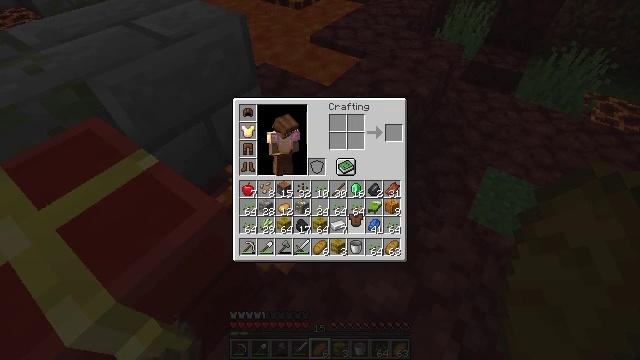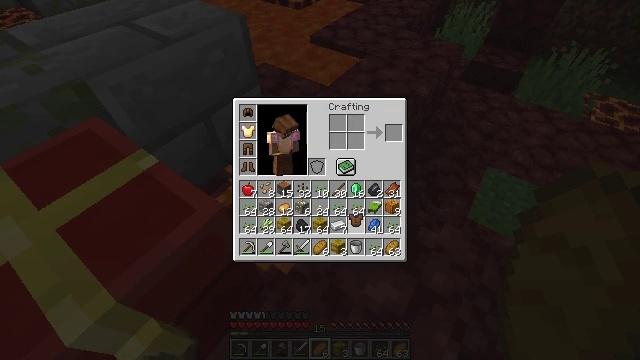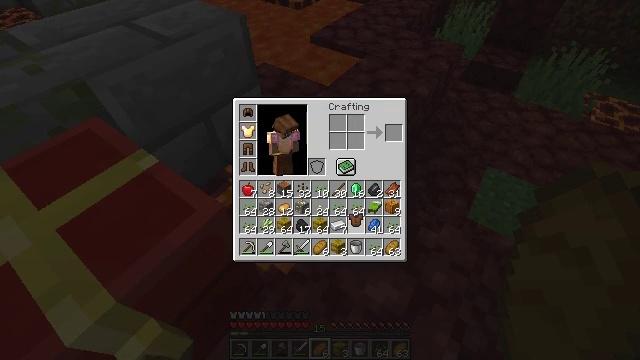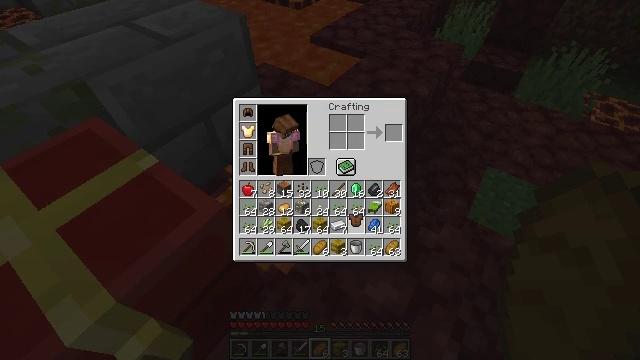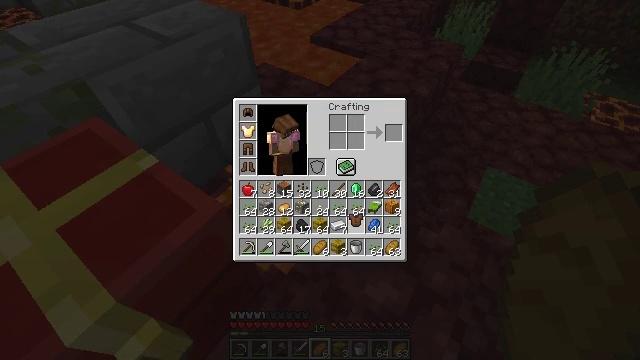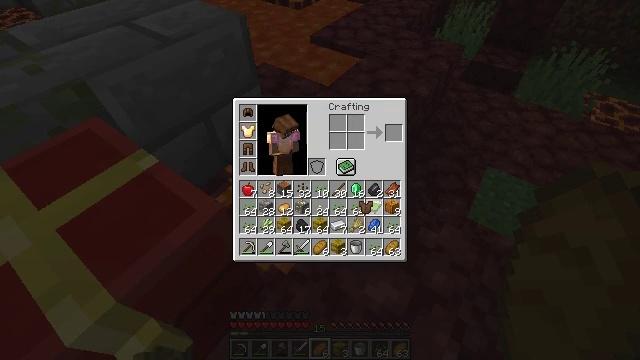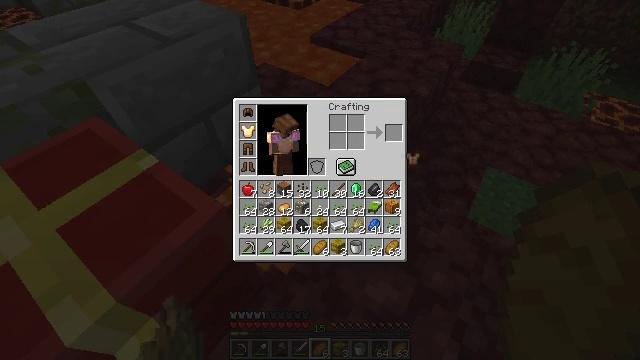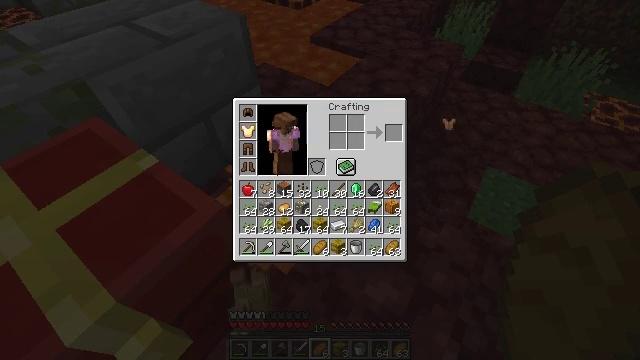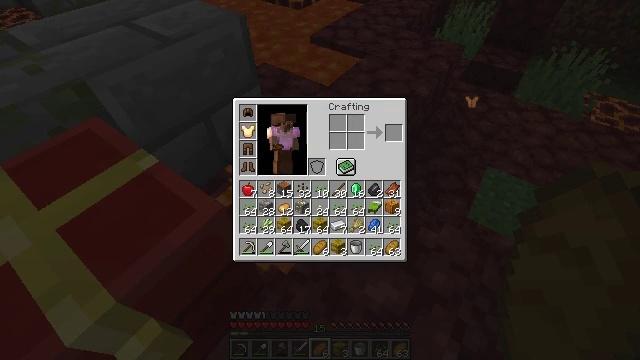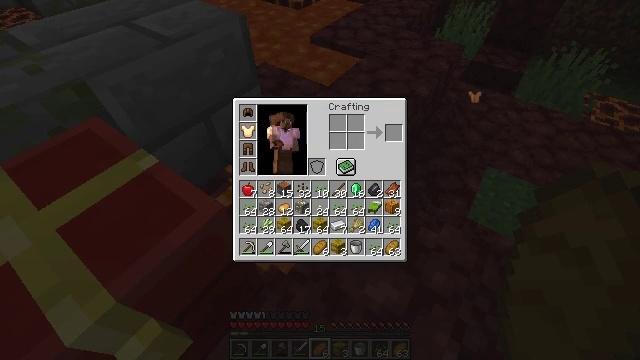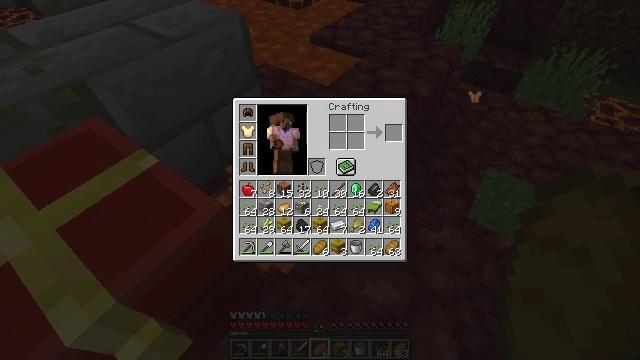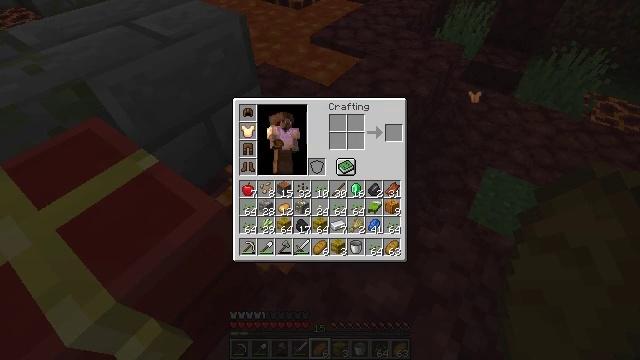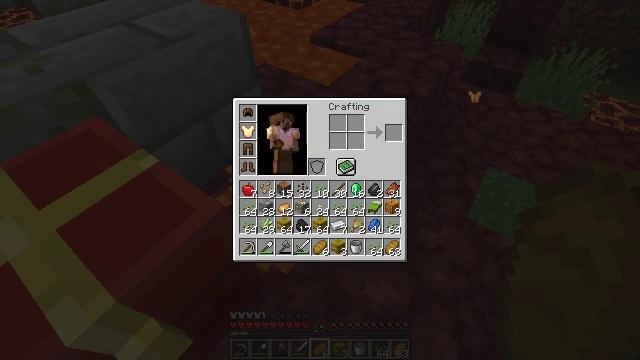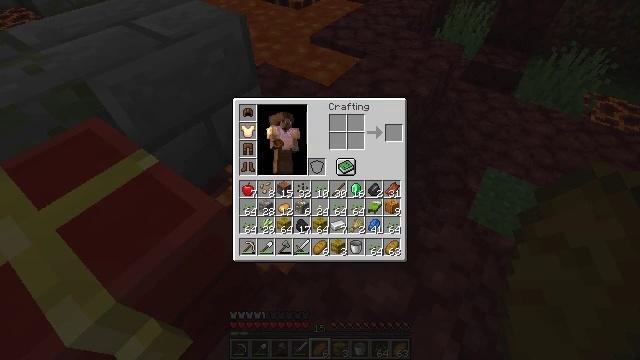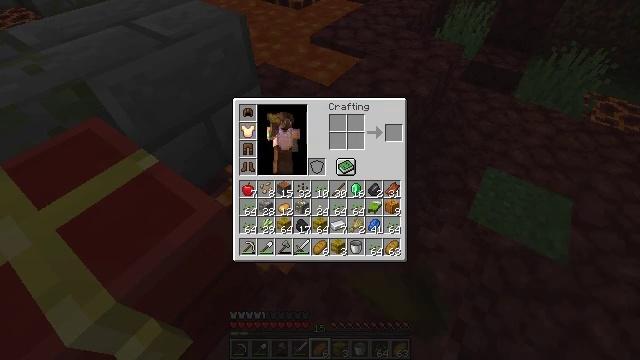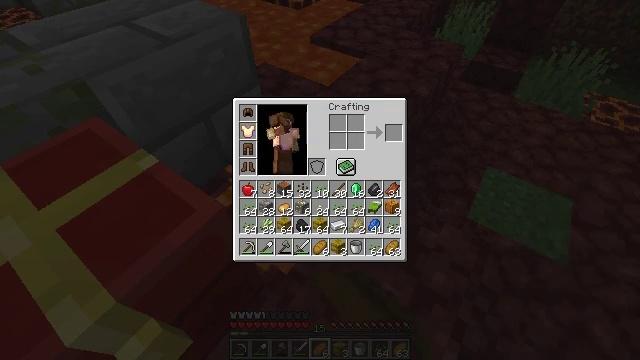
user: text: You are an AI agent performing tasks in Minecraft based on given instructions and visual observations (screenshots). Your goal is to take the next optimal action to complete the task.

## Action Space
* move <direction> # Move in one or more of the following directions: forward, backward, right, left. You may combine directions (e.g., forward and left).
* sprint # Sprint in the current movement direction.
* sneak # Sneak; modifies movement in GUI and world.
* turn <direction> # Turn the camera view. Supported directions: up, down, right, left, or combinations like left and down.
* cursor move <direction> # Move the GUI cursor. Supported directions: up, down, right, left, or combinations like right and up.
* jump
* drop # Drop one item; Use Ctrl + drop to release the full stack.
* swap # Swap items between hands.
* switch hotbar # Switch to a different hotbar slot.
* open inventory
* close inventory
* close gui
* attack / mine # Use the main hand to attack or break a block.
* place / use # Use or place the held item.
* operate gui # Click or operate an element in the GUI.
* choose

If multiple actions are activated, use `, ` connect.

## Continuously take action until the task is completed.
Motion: motion action
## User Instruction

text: Remove a leather chestplate from the inventory.
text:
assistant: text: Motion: operate gui
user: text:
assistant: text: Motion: no_op
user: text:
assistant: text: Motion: no_op
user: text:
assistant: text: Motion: no_op
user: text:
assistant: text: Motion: cursor move right and up
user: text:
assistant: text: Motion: cursor move right and up
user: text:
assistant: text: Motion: cursor move right and up
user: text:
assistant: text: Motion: cursor move right and up
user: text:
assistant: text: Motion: no_op
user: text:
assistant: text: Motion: operate gui
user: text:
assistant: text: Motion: operate gui
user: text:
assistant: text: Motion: operate gui
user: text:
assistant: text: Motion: no_op
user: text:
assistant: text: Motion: no_op
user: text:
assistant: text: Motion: no_op
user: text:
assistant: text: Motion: no_op
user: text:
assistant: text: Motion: no_op
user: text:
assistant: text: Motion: no_op